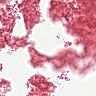
Metastatic tissue present: no